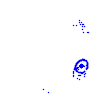
Particle: electron